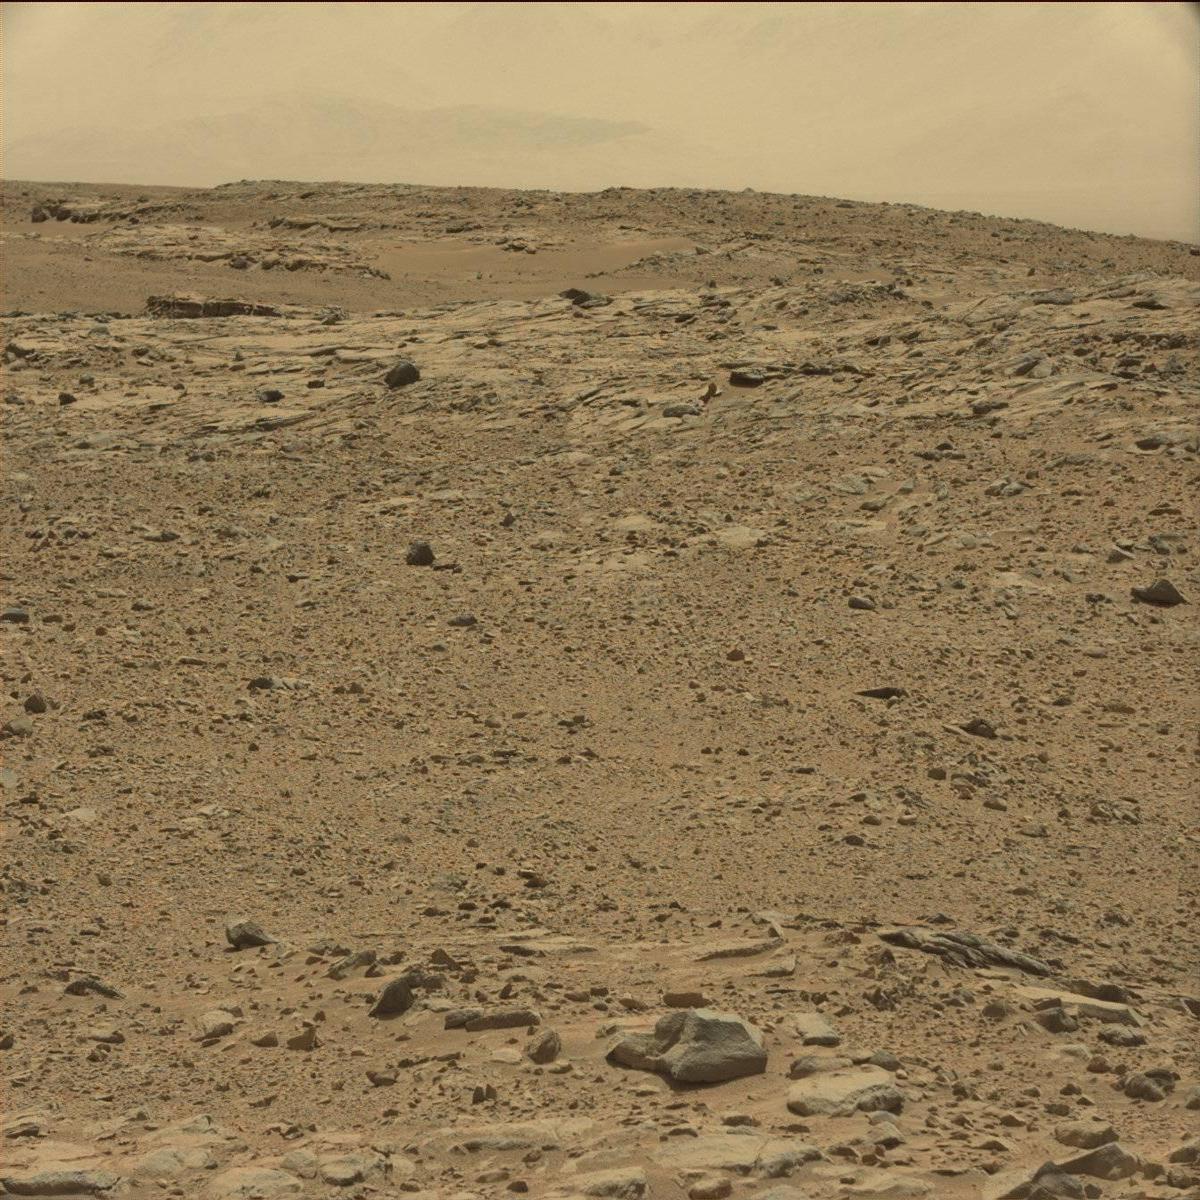
Terrain classes present: Bedrock, Ridge, Sand / Soil